Question: What is the reading of this measurement?
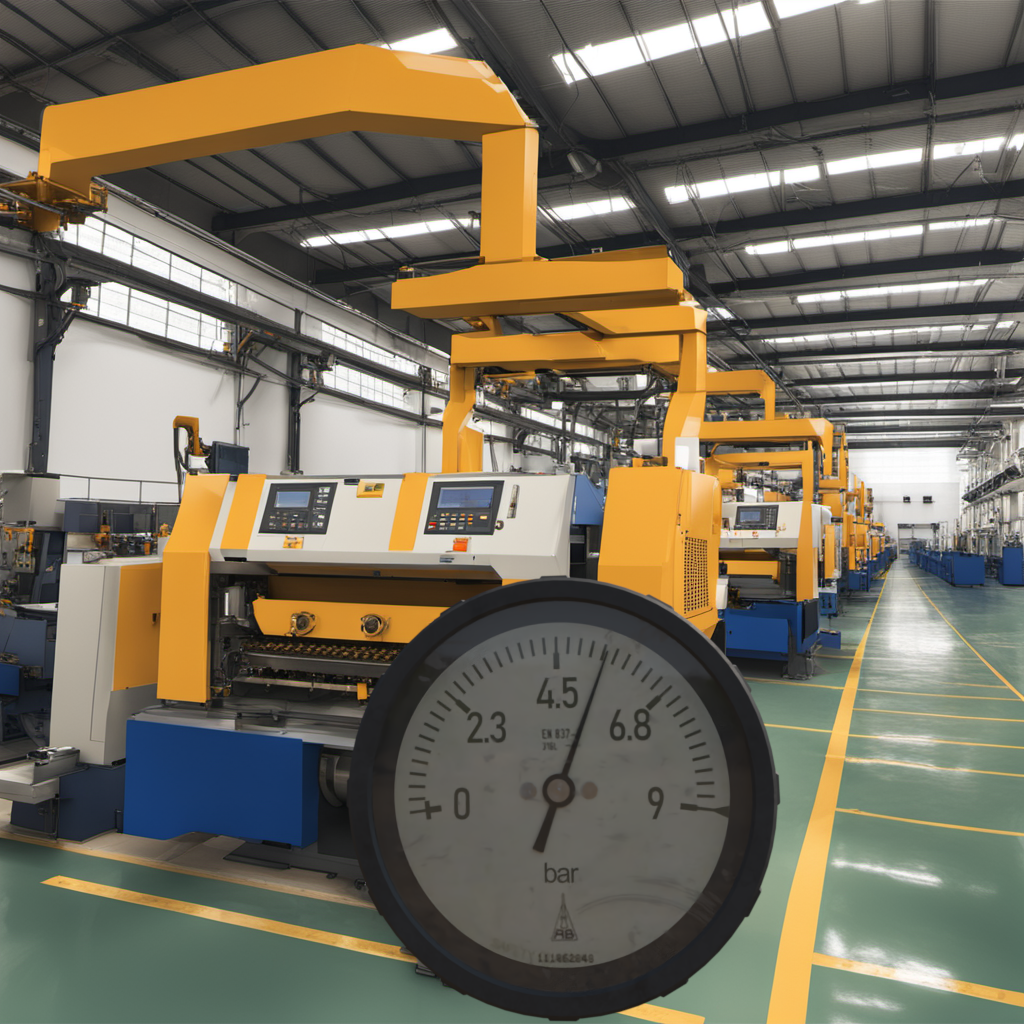
Answer: The result is 5.44
Question: What is the value range of this measurement?
Answer: The range is from 0 to 9
Question: What is the minimum and maximum value of the measurement shown in the image?
Answer: The minimum value is 0 and the maximum value is 9